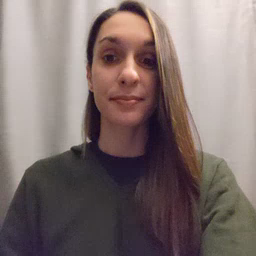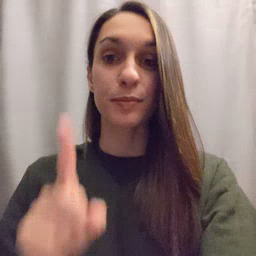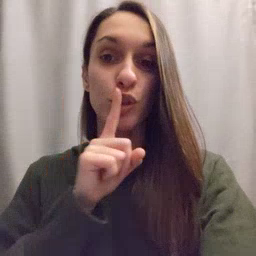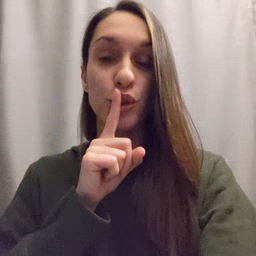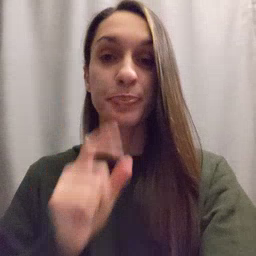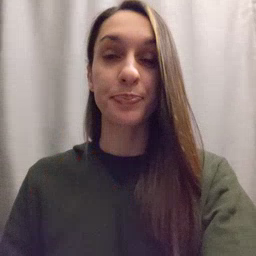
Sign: shhh